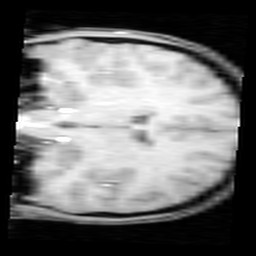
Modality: inplaneT1
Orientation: coronal
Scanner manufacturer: ge
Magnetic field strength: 3 T
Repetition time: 0.325 s
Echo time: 0.003472 s